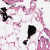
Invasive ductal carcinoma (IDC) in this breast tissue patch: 0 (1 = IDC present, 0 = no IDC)